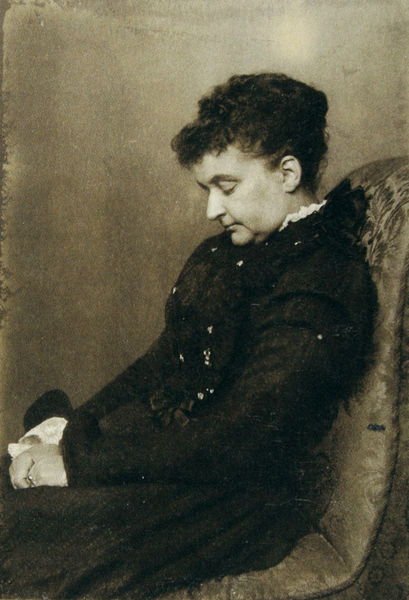
Titel: Aufnahme des Mediums Florence Cook
Künstler: Wilhelm Fechner
Standort: München
Institution: Städtische Galerie im Lenbachhaus
Schlagwörter: gemälde, schlaf, frau, frisur, haar, kleid, profil, schwarz, stuhl, kragen, realismus, sessel, sitzend, schlafen, schlafend, sitz, schoß, foto, fotografie, sesse, nickerchen, fontane